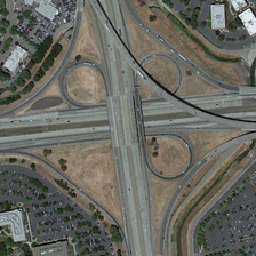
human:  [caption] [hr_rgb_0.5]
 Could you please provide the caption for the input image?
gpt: There is a curved viaduct on the clover-shaped ramp.

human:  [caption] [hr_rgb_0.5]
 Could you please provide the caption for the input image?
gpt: There is a curved viaduct on the clover slope.

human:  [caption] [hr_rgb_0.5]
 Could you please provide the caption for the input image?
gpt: This wide viaduct extends to the wide road beside the crowded parking lot.

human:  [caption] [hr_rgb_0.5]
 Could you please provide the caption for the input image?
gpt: there is an arc shaped viaduct over the cloverleaf shaped roads .

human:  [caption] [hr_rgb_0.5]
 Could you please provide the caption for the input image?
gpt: This wide viaduct extends on the wide road on the ground beside the crowded parking lot.